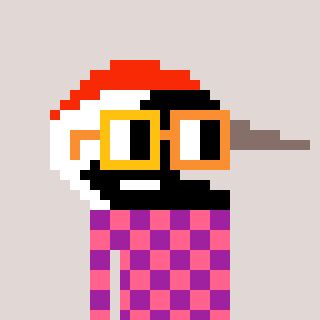
a pixel art character with square yellow and orange glasses, a crane-shaped head and a magenta-colored body on a warm background